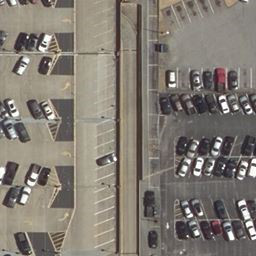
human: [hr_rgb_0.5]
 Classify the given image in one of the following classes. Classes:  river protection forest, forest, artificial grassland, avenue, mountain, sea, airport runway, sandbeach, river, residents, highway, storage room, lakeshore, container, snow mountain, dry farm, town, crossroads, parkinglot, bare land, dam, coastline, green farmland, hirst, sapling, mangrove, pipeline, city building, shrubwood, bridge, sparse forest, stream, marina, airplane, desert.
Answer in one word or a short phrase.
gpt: parkinglot